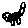
Label: cat